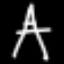
Label: The Eiffel Tower